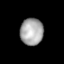
Tissue: lung
Cell type: Myeloid cells
Senescence score: 0.5475
Nuclear area (px): 608
Mean DAPI intensity: 167.411